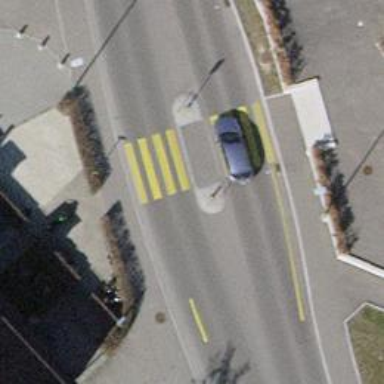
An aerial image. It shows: Uncontrolled road crossing with pedestrian island.